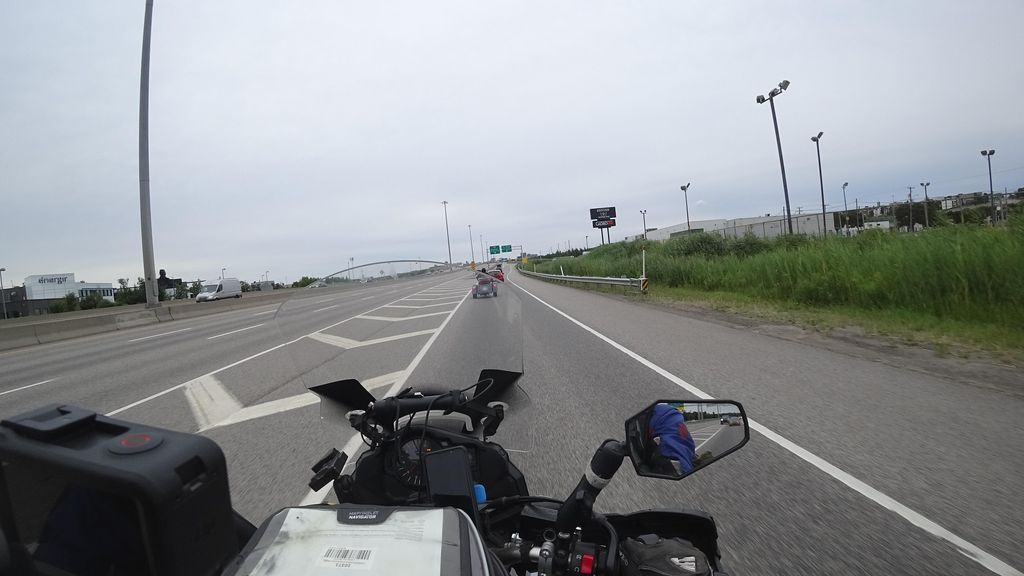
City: quebec_city